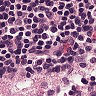
Metastatic tissue present: no